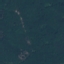
Land use / land cover class: Forest